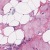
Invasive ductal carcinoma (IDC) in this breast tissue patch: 1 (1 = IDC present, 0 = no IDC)